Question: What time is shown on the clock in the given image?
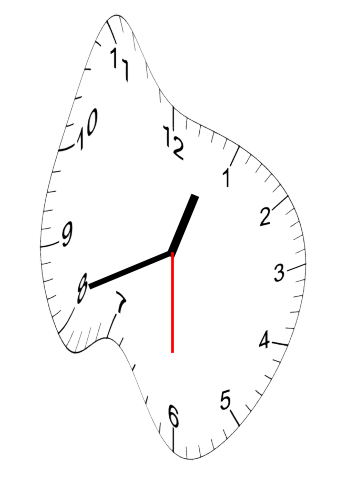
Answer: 12:41:30